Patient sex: M
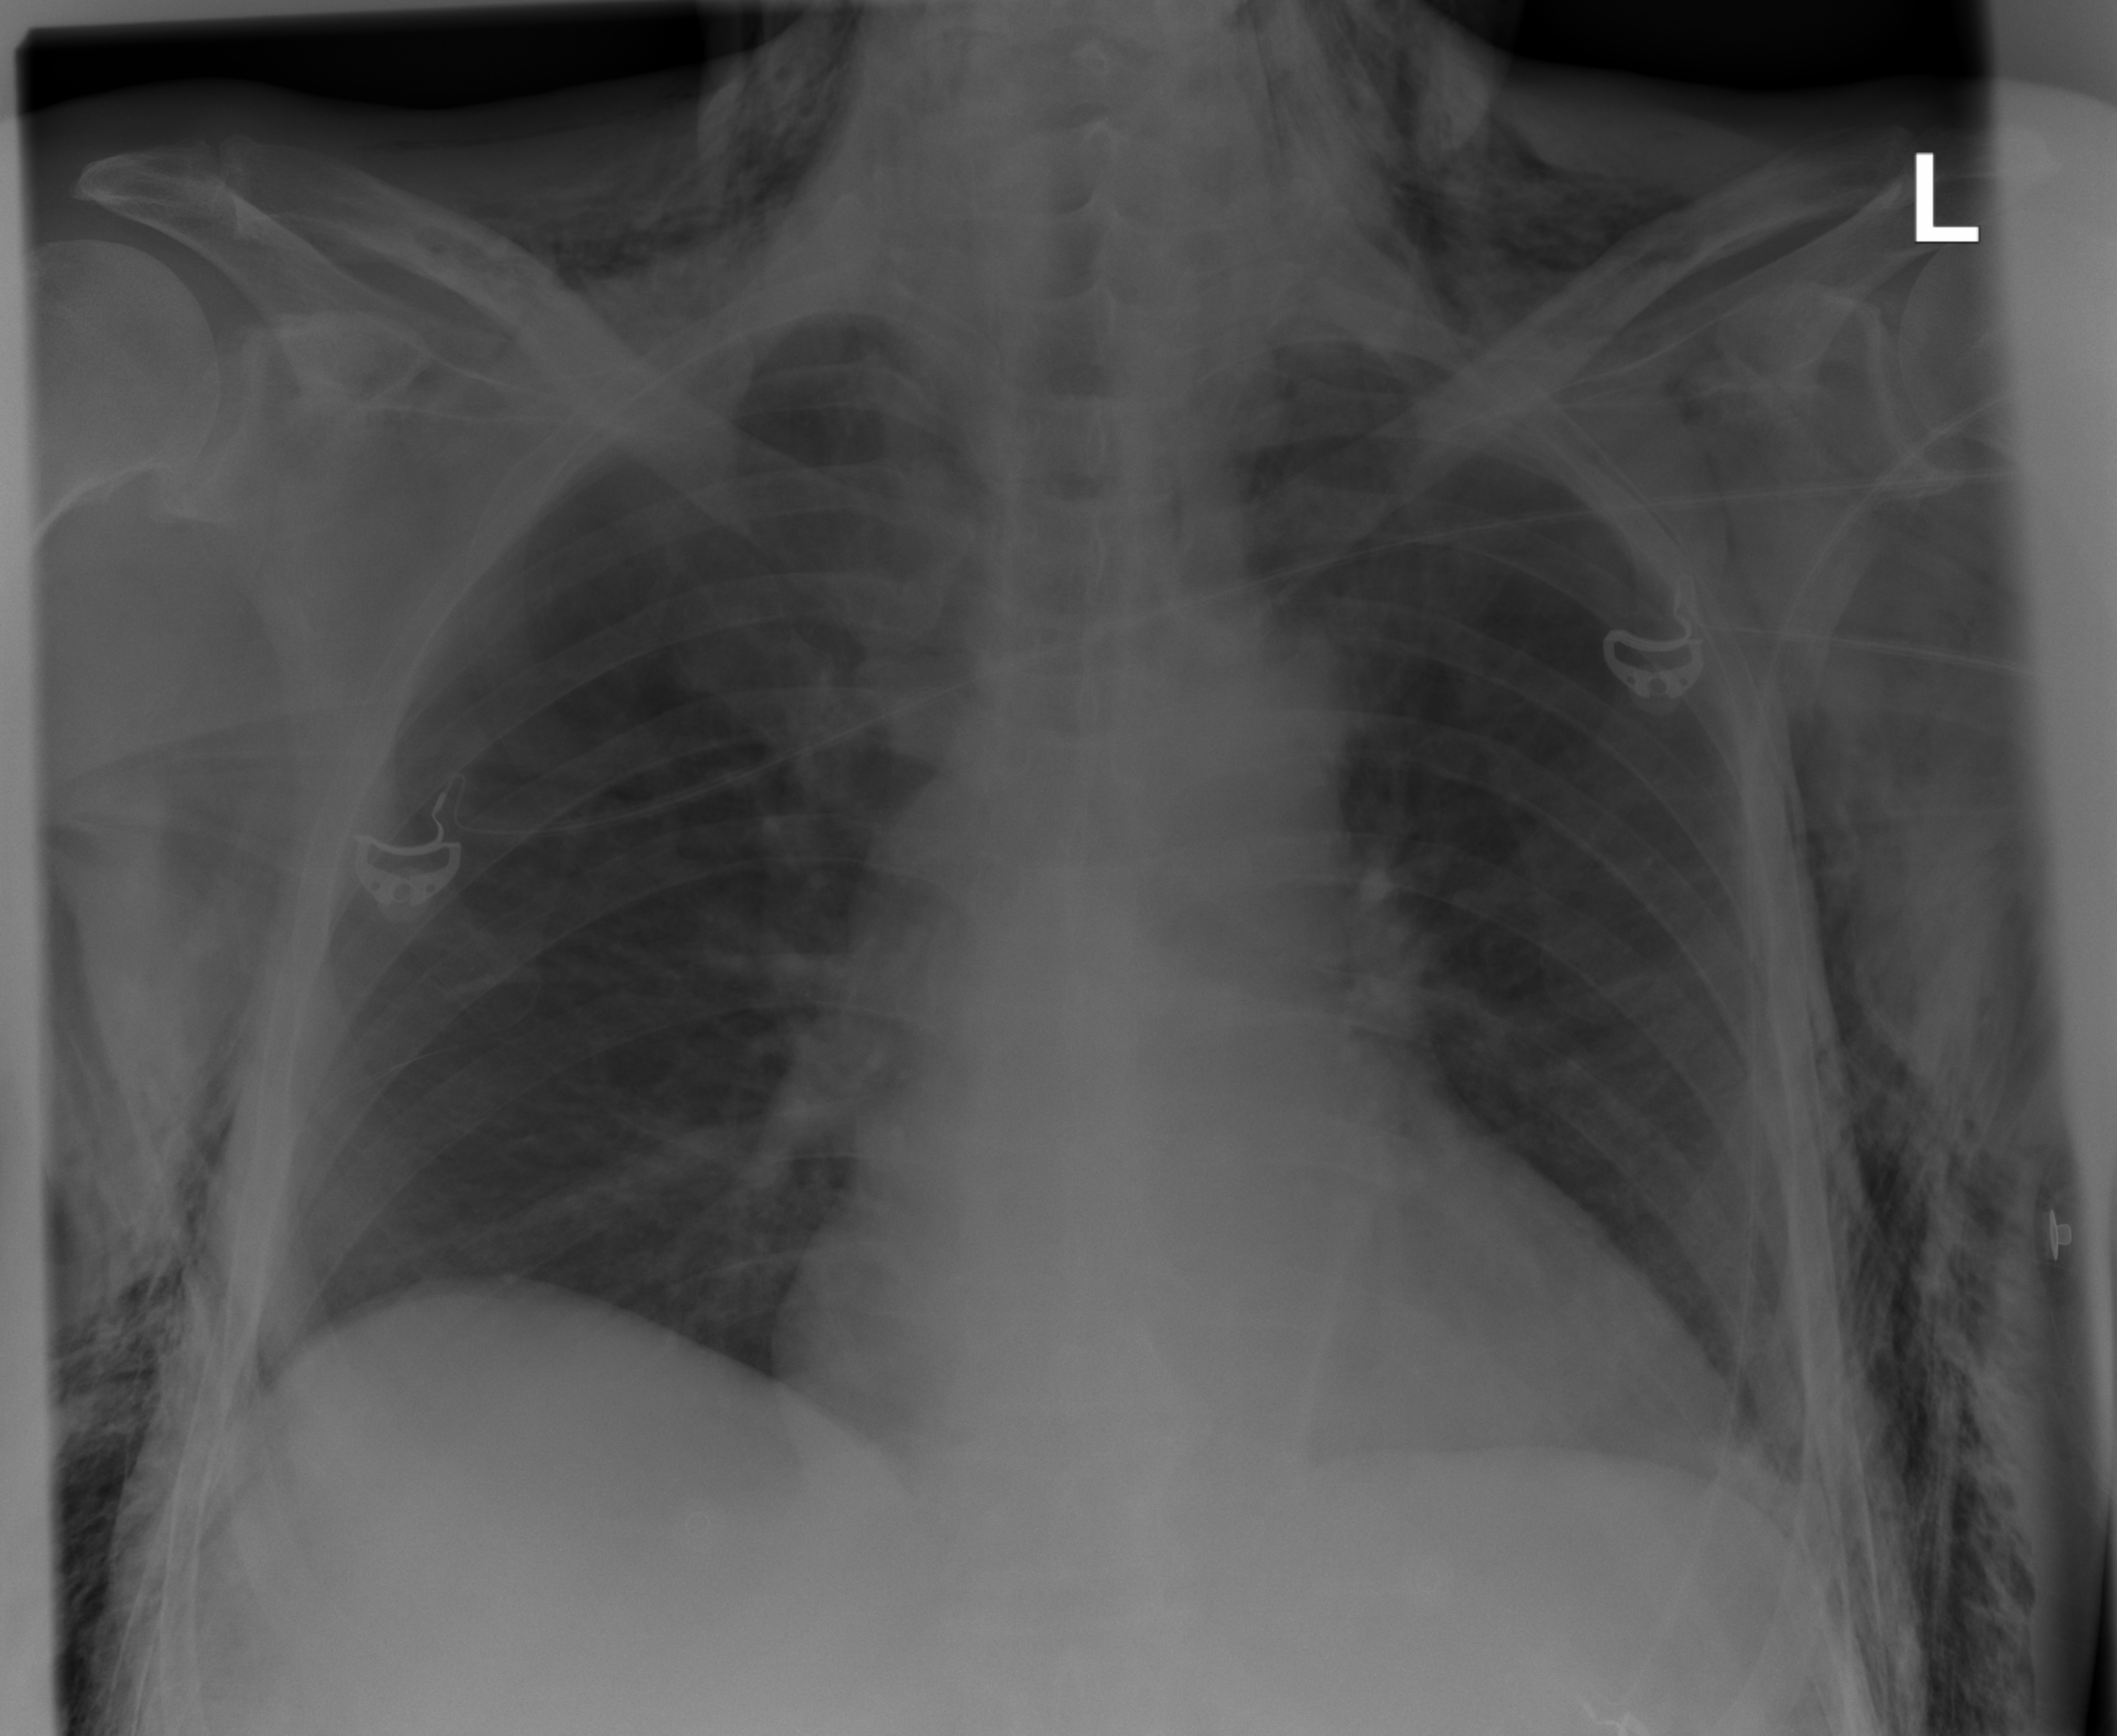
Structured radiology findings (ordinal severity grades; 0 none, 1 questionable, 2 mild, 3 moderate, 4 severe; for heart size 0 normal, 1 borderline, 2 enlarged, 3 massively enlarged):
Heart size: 2
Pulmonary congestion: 0
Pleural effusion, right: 0
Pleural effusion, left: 0
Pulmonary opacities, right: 0
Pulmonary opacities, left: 0
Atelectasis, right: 0
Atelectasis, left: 1